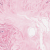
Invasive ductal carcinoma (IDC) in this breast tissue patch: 0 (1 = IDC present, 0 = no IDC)